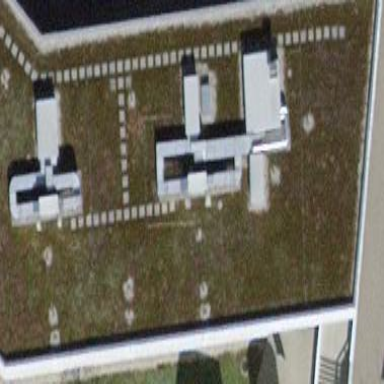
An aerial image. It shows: Building with flat roof.